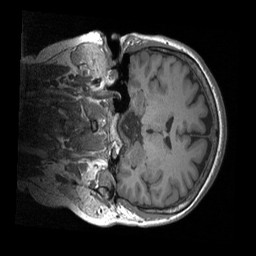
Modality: T1w
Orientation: coronal
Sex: female
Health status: ill
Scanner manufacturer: siemens
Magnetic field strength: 3 T
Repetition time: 1.66 s
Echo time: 0.00254 s